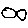
Label: fish